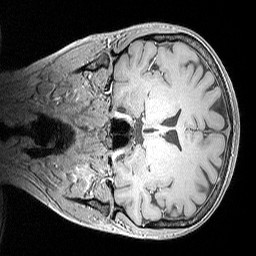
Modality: MP2RAGE
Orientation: coronal
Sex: female
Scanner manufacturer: siemens
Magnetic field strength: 3 T
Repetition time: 5 s
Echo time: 0.00292 s